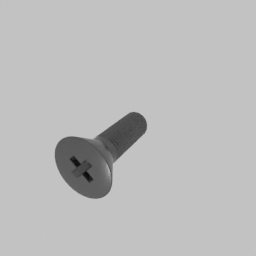
Label: tools